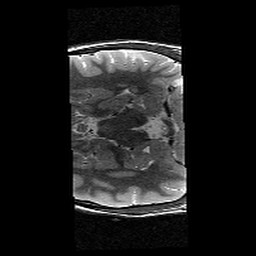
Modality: T2w
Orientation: axial
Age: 13
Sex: female
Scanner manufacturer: siemens
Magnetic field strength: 3 T
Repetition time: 9.23 s
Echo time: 0.067 s